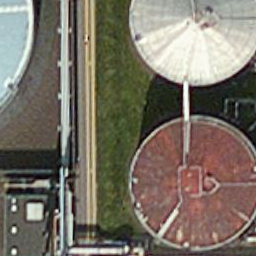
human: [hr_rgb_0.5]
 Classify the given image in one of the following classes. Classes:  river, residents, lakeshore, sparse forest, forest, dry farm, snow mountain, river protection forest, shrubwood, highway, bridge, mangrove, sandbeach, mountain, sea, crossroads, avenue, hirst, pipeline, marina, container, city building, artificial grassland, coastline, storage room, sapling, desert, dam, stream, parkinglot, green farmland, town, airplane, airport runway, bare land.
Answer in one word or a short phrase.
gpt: storage room